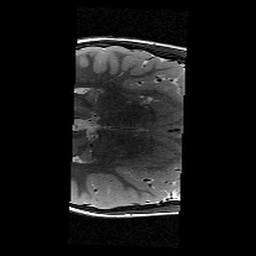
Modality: T2w
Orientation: axial
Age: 9
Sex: male
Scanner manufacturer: siemens
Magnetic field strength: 3 T
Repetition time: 9.23 s
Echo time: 0.067 s